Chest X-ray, AP view. Patient: 25 years old, sex M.
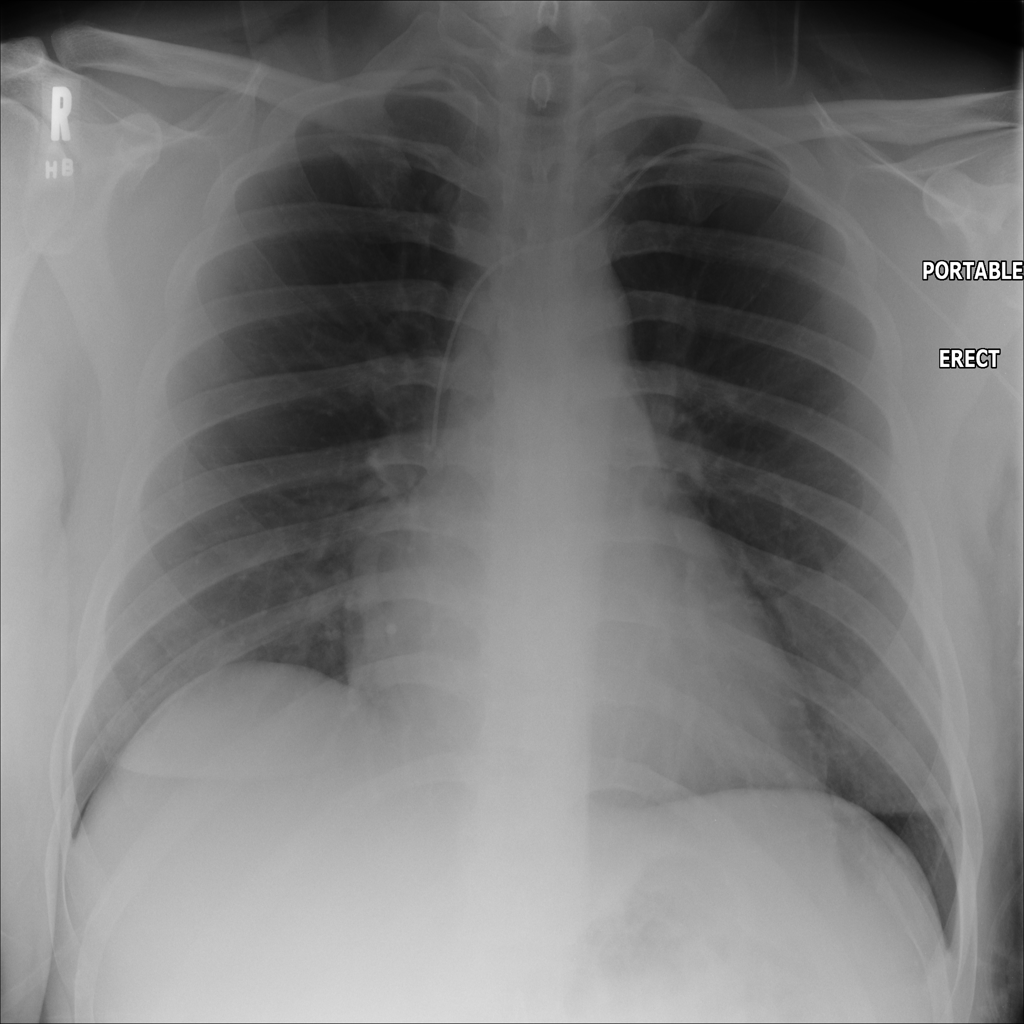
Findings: No Finding